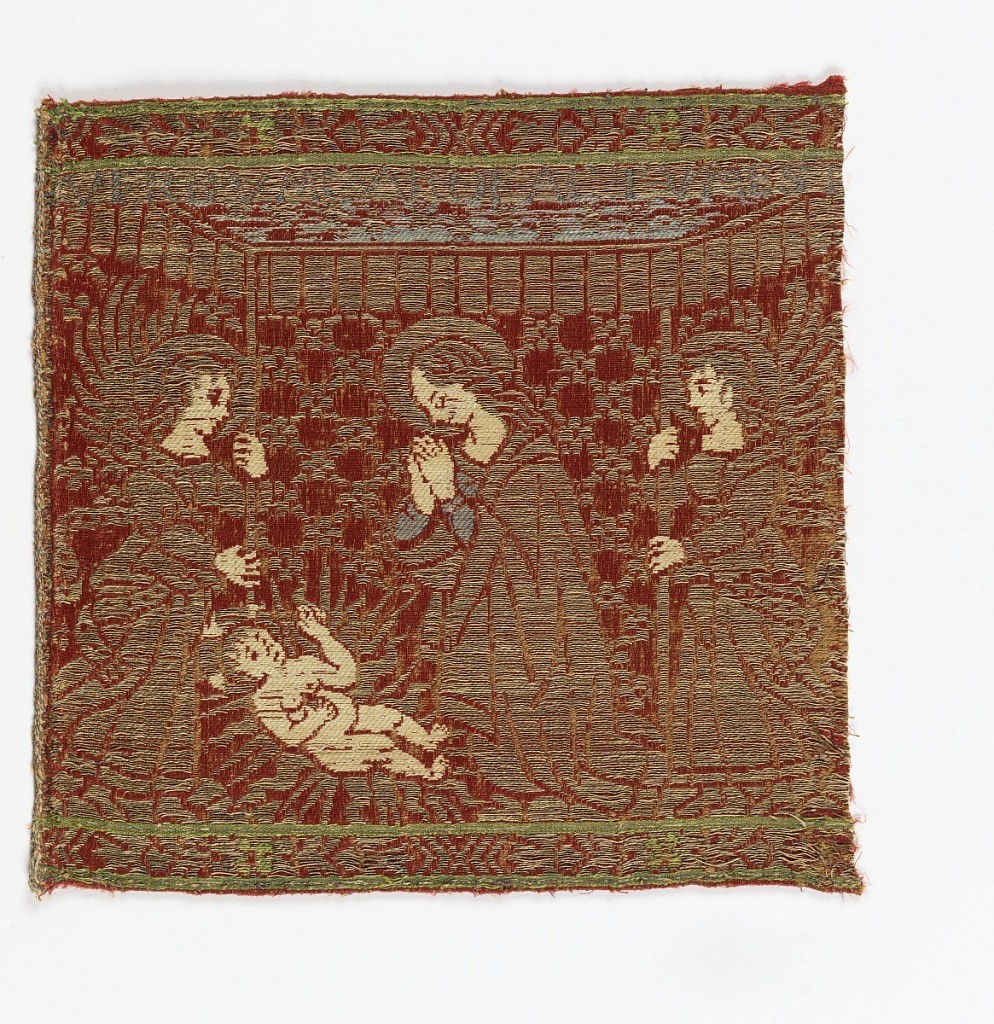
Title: Orphrey band or picture
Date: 15th century
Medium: silk, linen, metallic Technique: 4&1 satin patterned by 2/1 twill
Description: Nativity scene of madonna and angels worshipping the infant.